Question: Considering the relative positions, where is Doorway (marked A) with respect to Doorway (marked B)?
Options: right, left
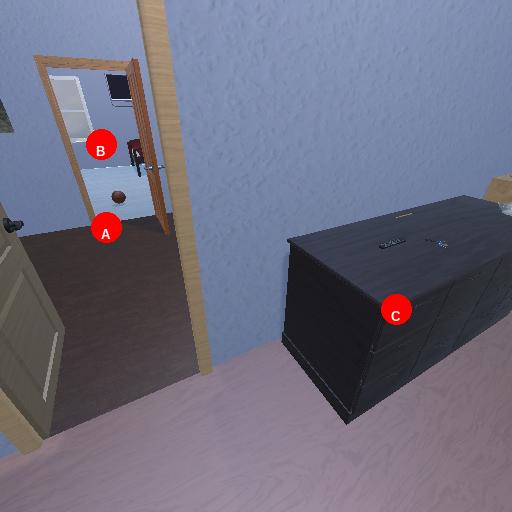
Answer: right